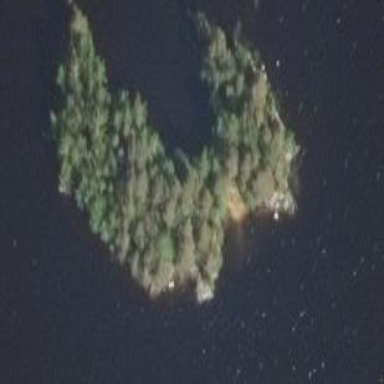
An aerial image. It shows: Islet covered with woodland.